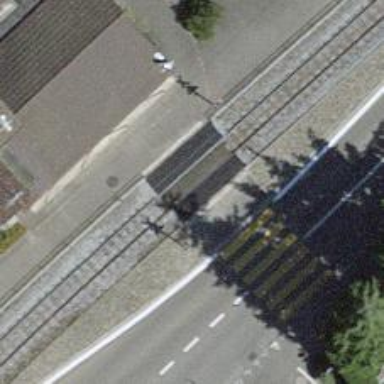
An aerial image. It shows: Crossing for the railway.